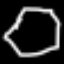
Label: octagon